Question: I have dataframes created like this:
'''
+---------+--------+-----+-------------+
| VideoID | long | lat | viewerCount |
+---------+--------+-----+-------------+
| 123 | -1.1 | 1.1 | 25 |
+---------+--------+-----+-------------+
| 123 | -1.1 | 1.1 | 20 |
+---------+--------+-----+-------------+
'''
The 'videoIDs' are the 'IDs' for video live streaming on facebook. And 'viewerCount' is the number of viewers watching them.
I add the values refreshing after every 30 seconds. The 'videoIDs' mostly will be duplicates but the 'viewerCount' can will change.
So what I am trying is to store the new 'viewerCount' also but no duplication of videoIDs
(i.e.: the viewerCount is now not a single columns but can be a dictionary or series). Something like this:

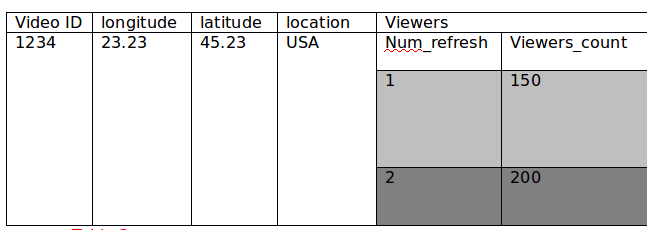
Answer: So, I have a comment before I answer your question. Unless you are dealing with "big-data" it is advisable that you split your table into two.
- The first will contain the Videos details 'Video_id*, longitude, latitude, location'
- The second table will contain the 'Video_id, refreshes and Views'
.
With that being said, there are several options to reach this final representation. The solution that I would use my self, would be storing the 'Viewers_count' as a . Lists would be beneficial, since one would remove the 'Num_refresh' all together, because it can be recalculated from the elements index.
Using dicts will be needlessly expensive and complex in this case, but I will add the syntax as well.
'''
df = pd.DataFrame({'id': list("aabb"),
'location': list("xxyy"),
'views': [3, 4, 1, 2]})
# id location views
# 0 a x 3
# 1 a x 4
# 2 b y 1
# 3 b y 2
grouped_df = (df
.groupby(["id", "location"])["views"] # Create a group for each [id, location] and select view
.apply(np.hstack) # Transform the grouped views to a list
# .apply(lambda x: dict(zip(range(len(x)), x))) # Dict
.reset_index()) # Move id and location to regular columns
# id location views
# 0 a x [3, 4]
# 1 b y [1, 2]
'''
---
Update:
You've mentioned in the comments the problem of nested lists during the iterations. You could replace 'list' by 'np.hstack'.
'''
# Second iterations
iter_2 = pd.DataFrame({'id': list("aabb"),
'location': list("xxyy"),
'views': [30, 40, 10, 20]})
grouped_df = (grouped_df
.append(iter_2) # Add the rows of the new dataframe to the grouped_df
.groupby(["id", "location"])["views"]
.apply(np.hstack)
.reset_index())
# id location views
# 0 a x [3, 4, 30, 40]
# 1 b y [1, 2, 10, 20]
'''